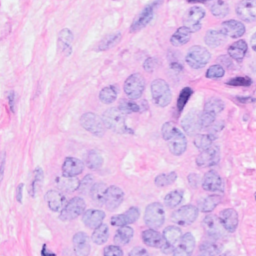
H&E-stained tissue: Breast